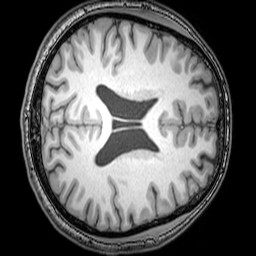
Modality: T1w
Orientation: axial
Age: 26
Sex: male
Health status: healthy
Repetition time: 0.081 s
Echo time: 0.037 s